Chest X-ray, AP view. Patient: 8 years old, sex M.
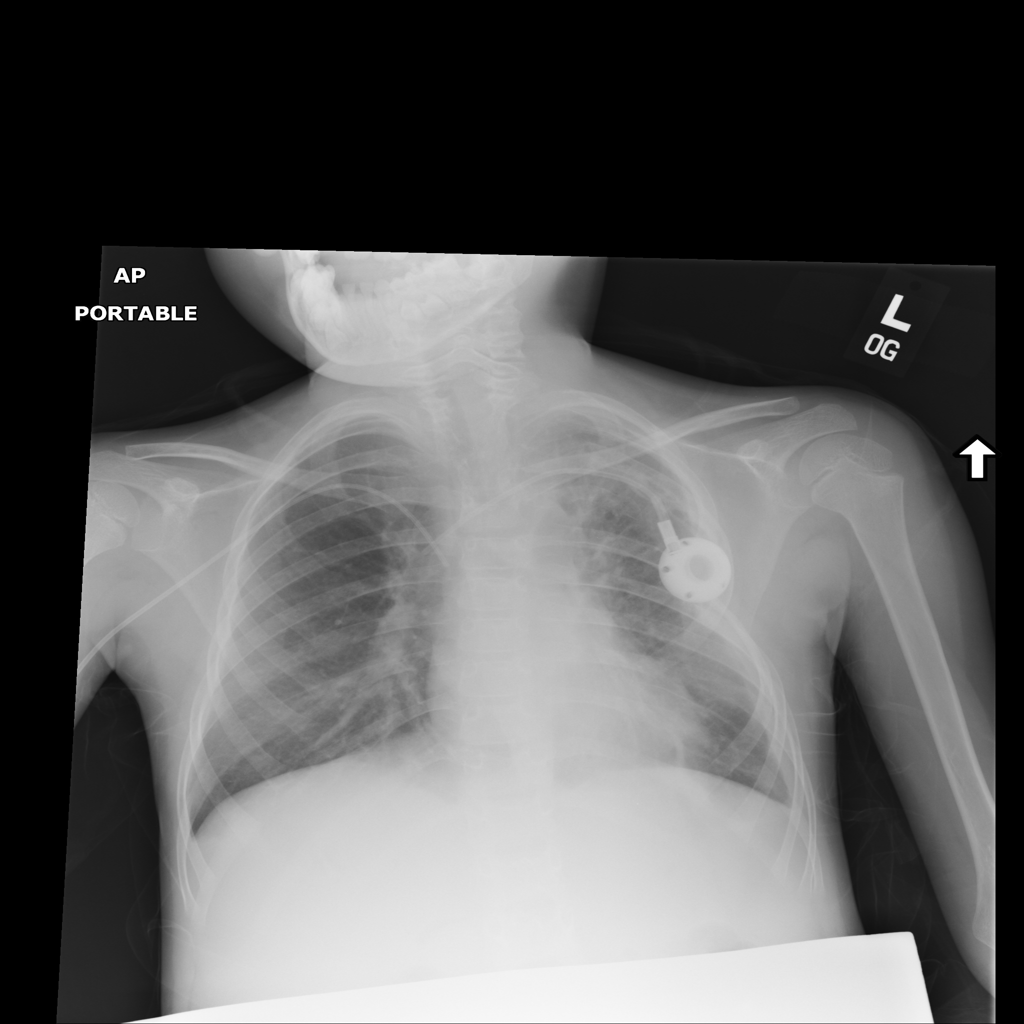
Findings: Atelectasis